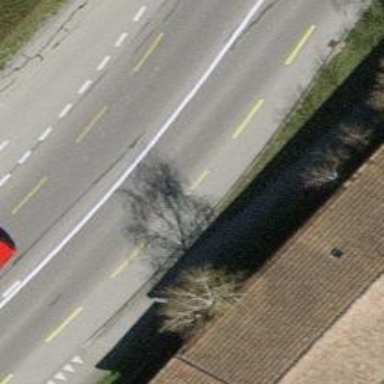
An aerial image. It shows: Primary highway with dedicated lane for cyclists.